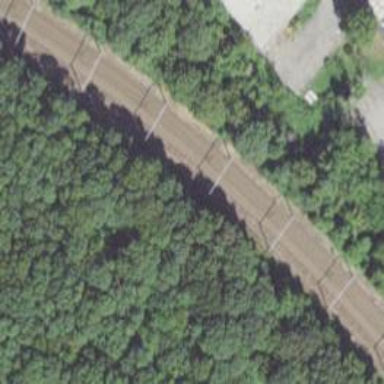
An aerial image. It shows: Railway with electrified contact lines.